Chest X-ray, PA view. Patient: 33 years old, sex F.
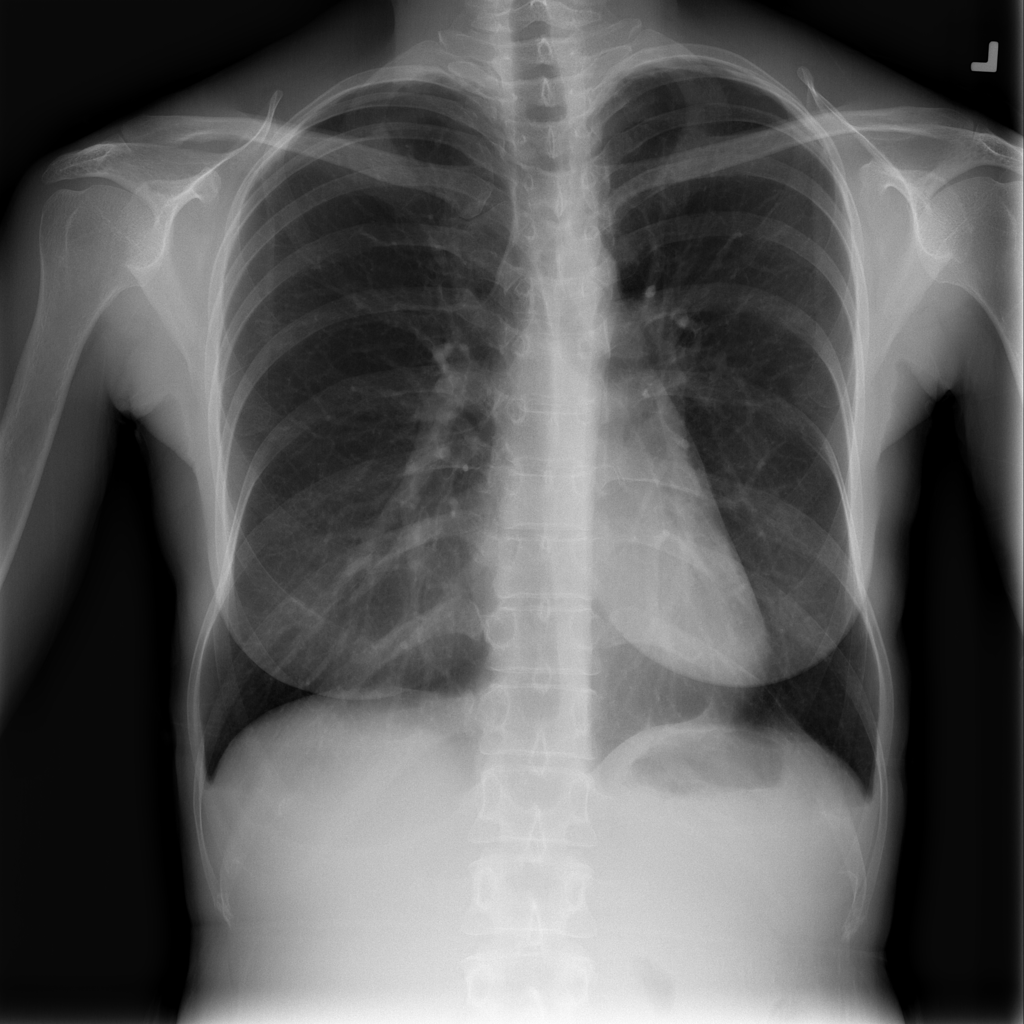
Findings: No Finding